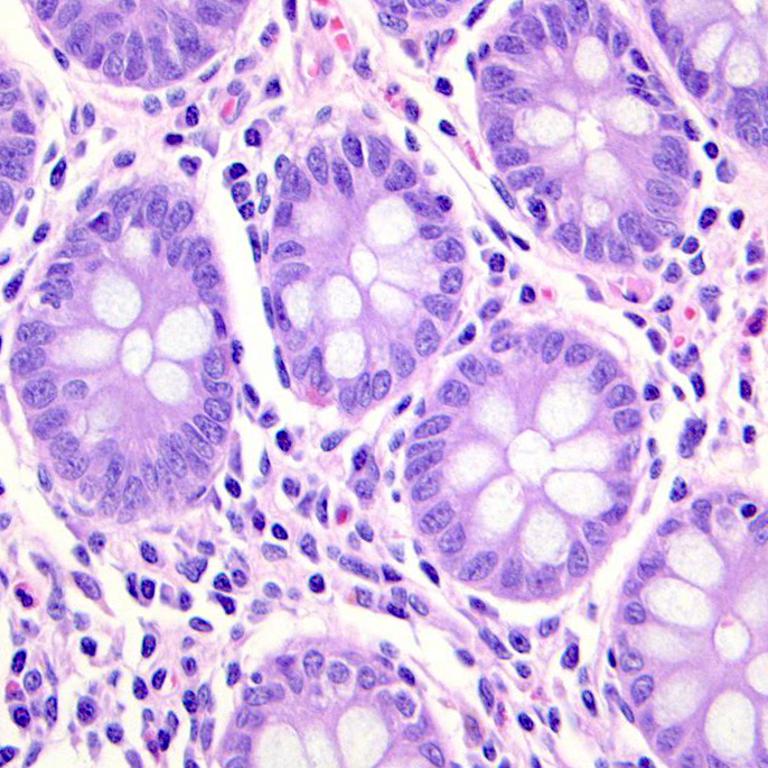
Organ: colon
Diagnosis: benign